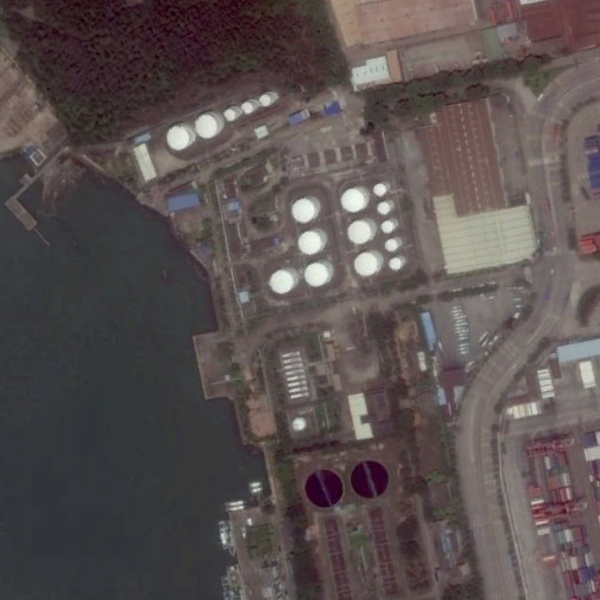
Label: StorageTanks